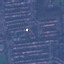
Land use / land cover class: Residential